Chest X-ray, PA view. Patient: 49 years old, sex F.
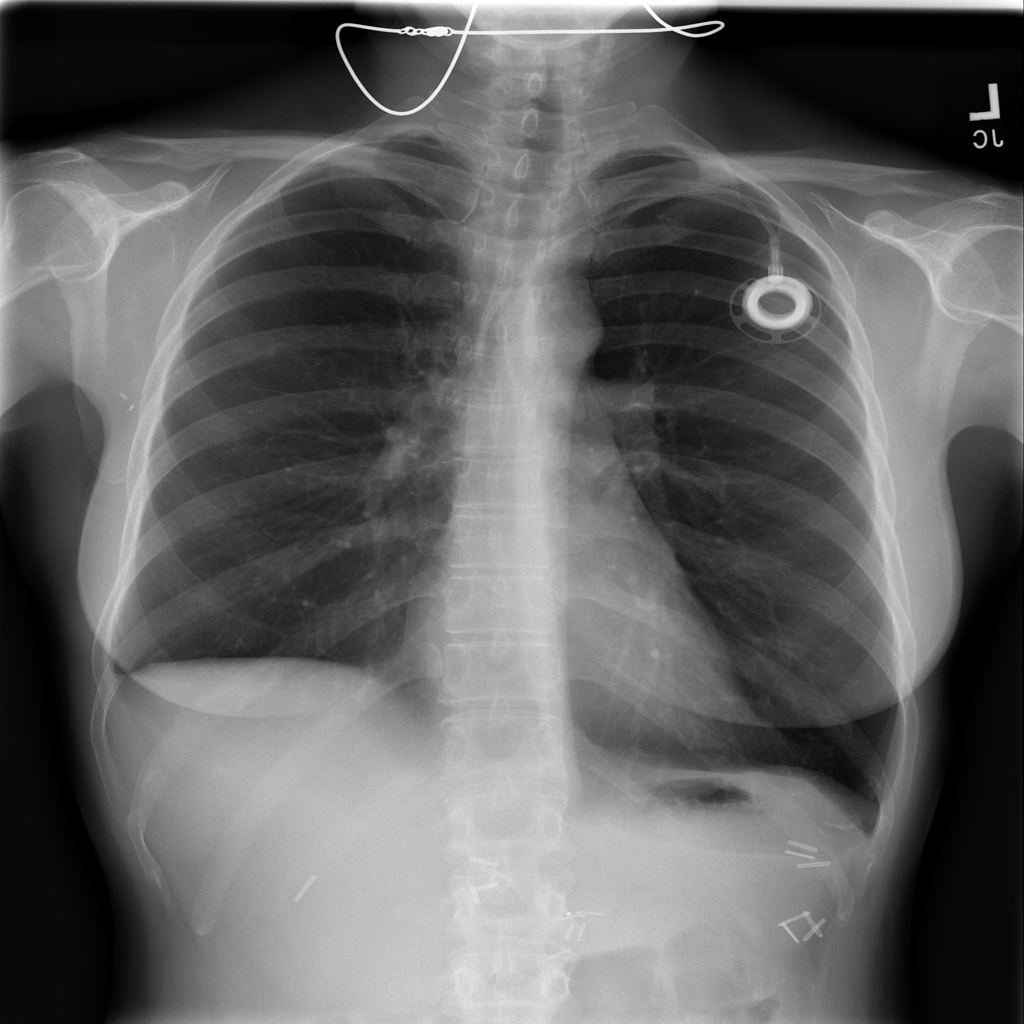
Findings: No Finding